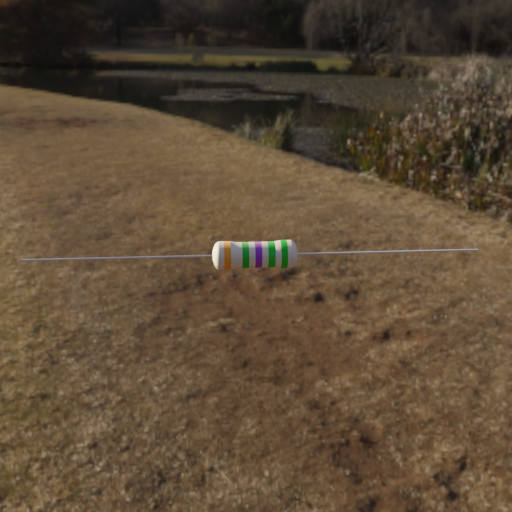
Resistor colour bands (in order): orange, green, violet, green, green